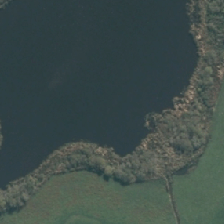
Land cover: lake_pond